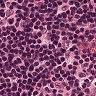
Metastatic tissue present: no